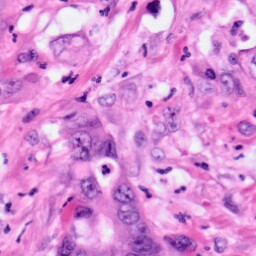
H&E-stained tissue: Pancreatic